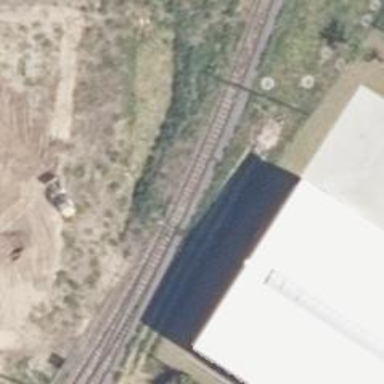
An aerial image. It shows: Railway switch.